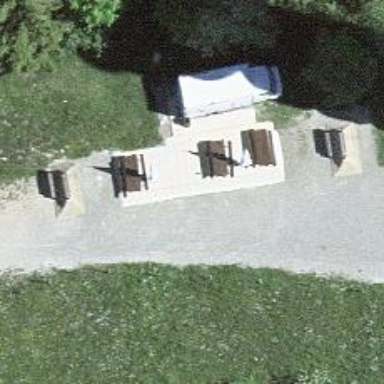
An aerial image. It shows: Picnic table located in leisure land area.